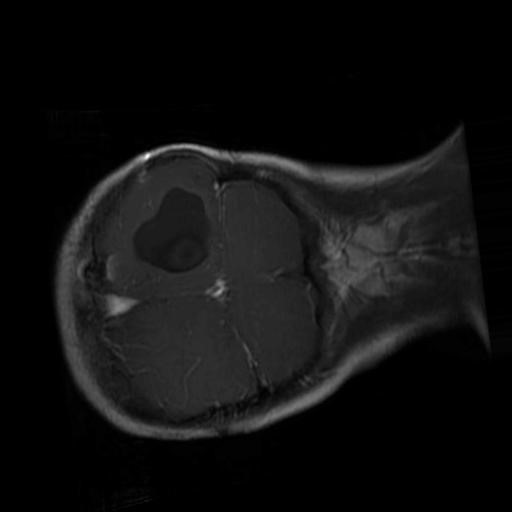
Label: brain_glioma